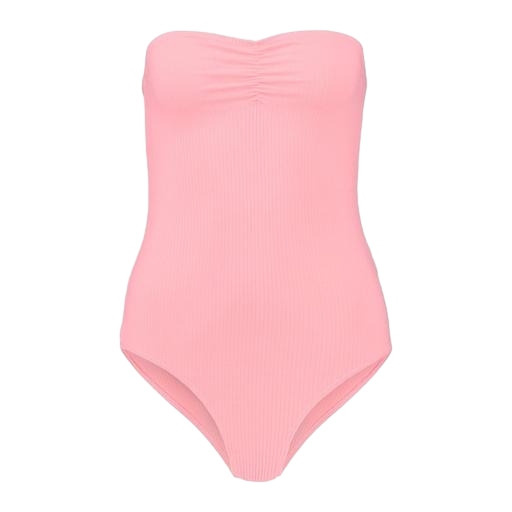
pink rib tank, pink catalina tankini, strapless pink tube top, white background